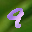
Label: 9